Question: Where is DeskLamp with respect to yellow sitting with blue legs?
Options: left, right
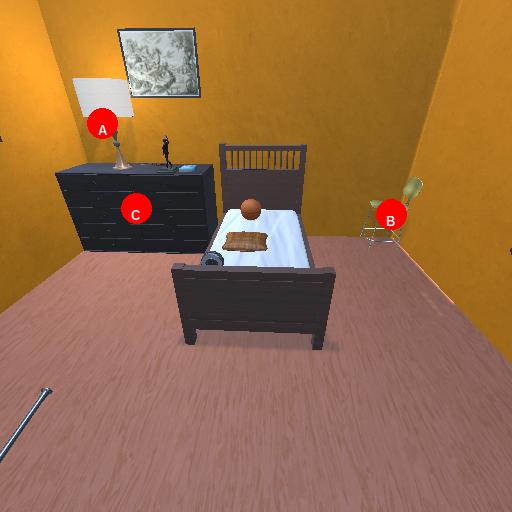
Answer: left